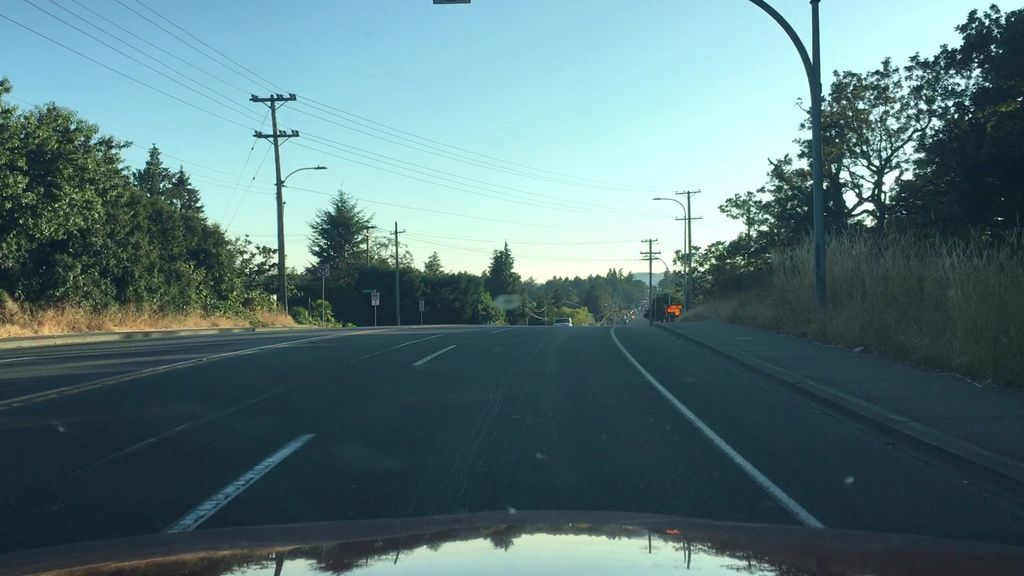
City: victoria